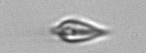
Label: Oxytoxum